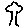
Label: tree